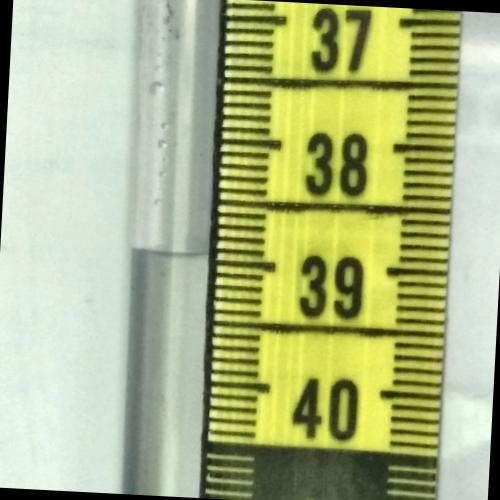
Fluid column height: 38.9 cm